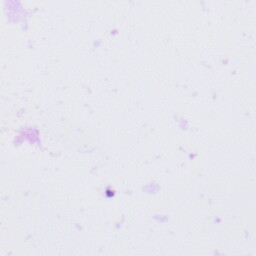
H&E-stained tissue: Tonsil